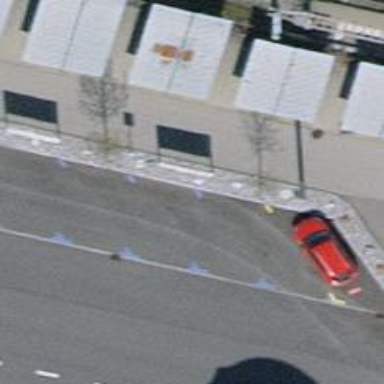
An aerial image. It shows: Car sharing facility.